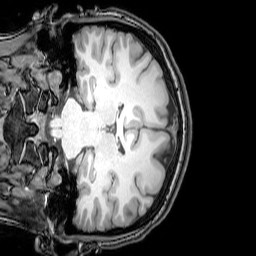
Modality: T1w
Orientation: coronal
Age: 24
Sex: female
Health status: healthy
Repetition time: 0.081 s
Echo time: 0.037 s